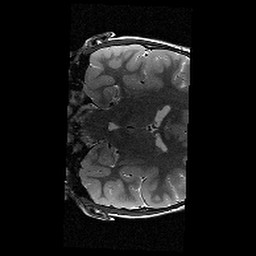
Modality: T2w
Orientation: coronal
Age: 9
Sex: female
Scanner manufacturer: siemens
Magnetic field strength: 3 T
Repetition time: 9.23 s
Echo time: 0.067 s